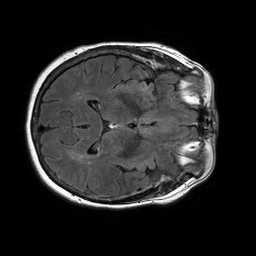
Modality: FLAIR
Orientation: axial
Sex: female
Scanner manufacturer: philips
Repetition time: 11 s
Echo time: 0.125 s